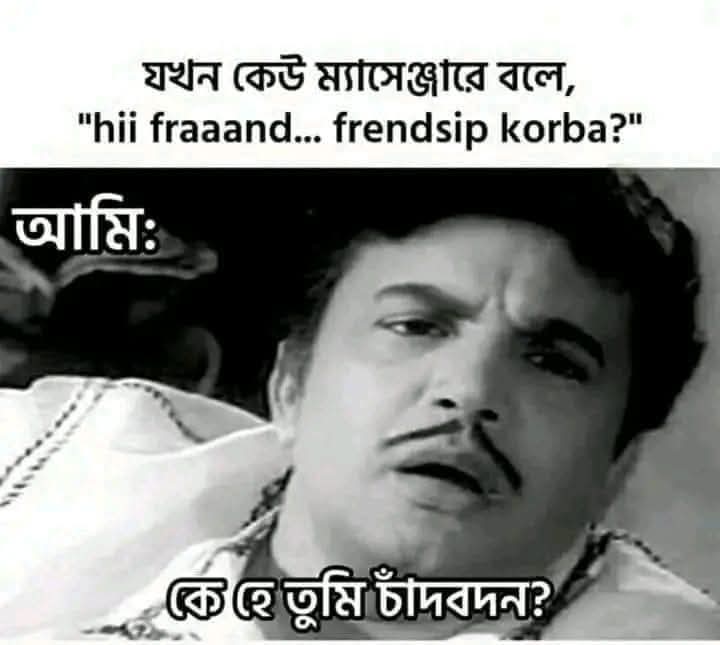
Text: যখন কেউ ম্যাসেঞ্জারে বলে, "hii fraaand... frendsip korba?"
আমি:
কে হে তুমি চাঁদবদন?
Label: Non Hate